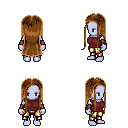
a pixel art fantasy rpg character, female body template, dark elf, purple skin, maroon sleeveless shirt, gold greaves, brown extra-long hairstyle, cloth bracers, four views (front, back, left, right), 2x2 character sprite sheet, small pixel art, hard edges, no anti-aliasing